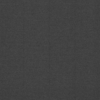
Label: dusty